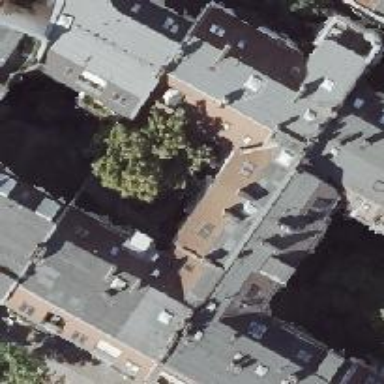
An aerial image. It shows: Residential building with red gambrel roof made of roof tiles. The building itself is grey in color.